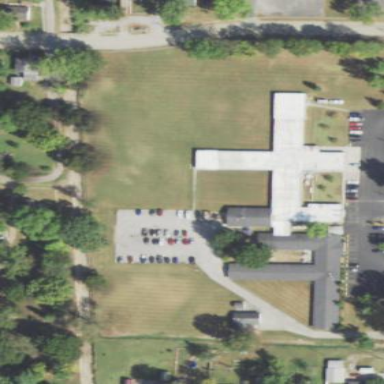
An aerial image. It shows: Nursing home building.